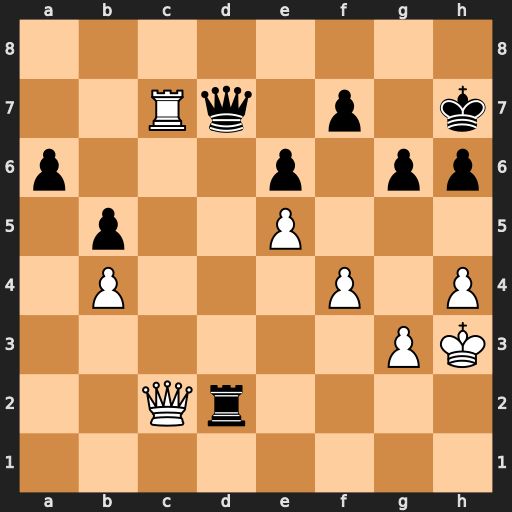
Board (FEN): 8/2Rq1p1k/p3p1pp/1p2P3/1P3P1P/6PK/2Qr4/8
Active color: w
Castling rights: -
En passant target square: -
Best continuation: Rxd7 Rxc2 Rxf7+